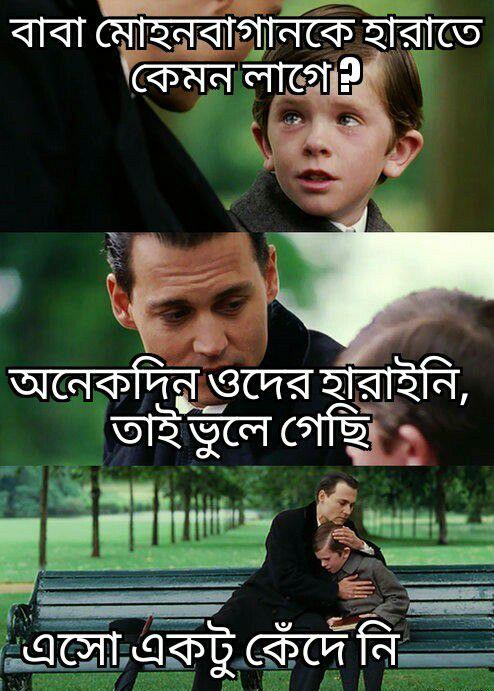
Text: বাবা, মোহনবাগান কে হারাতে কেমন লাগে? অনেকদিন ওদের হারাইনি তাই ভুলে গেছি, এসো একটু কেদে নি।
Label: Non Hate